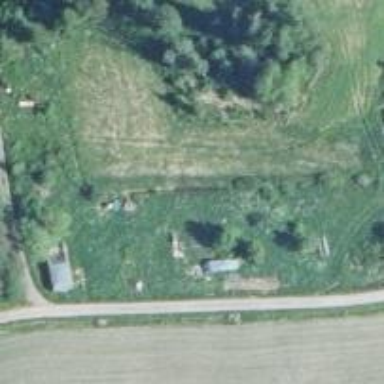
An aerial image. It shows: Farmyard area.